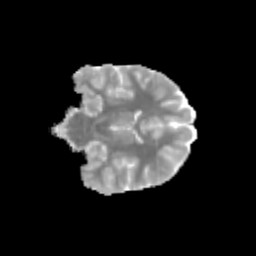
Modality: MD
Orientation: coronal
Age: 10
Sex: female
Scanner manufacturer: siemens
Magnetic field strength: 3 T
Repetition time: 3.8 s
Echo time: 0.07 s